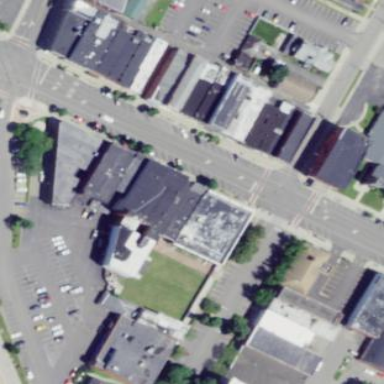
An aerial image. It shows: Retail building.